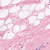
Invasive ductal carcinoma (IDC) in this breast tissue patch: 0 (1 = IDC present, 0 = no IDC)